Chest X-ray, AP view. Patient: 15 years old, sex M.
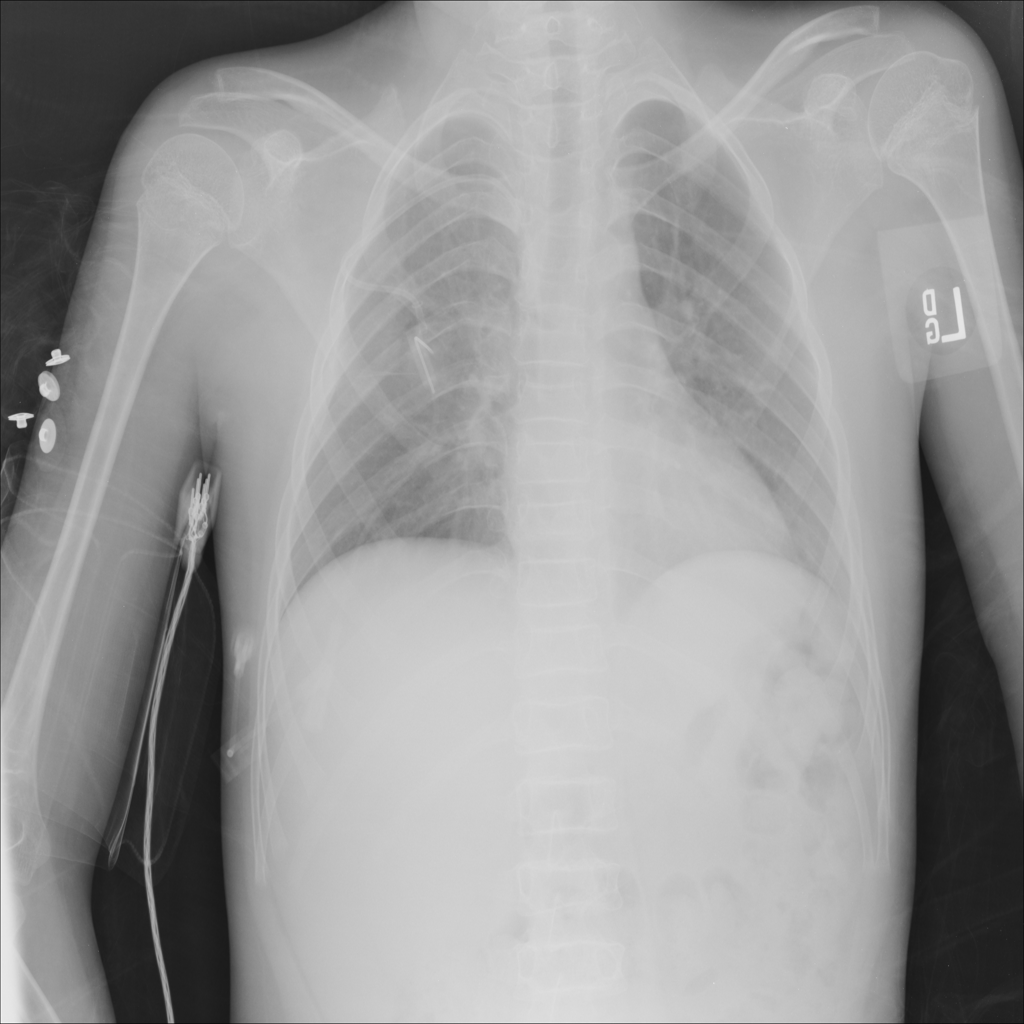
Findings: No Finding